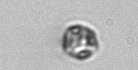
Label: Thalassiosira